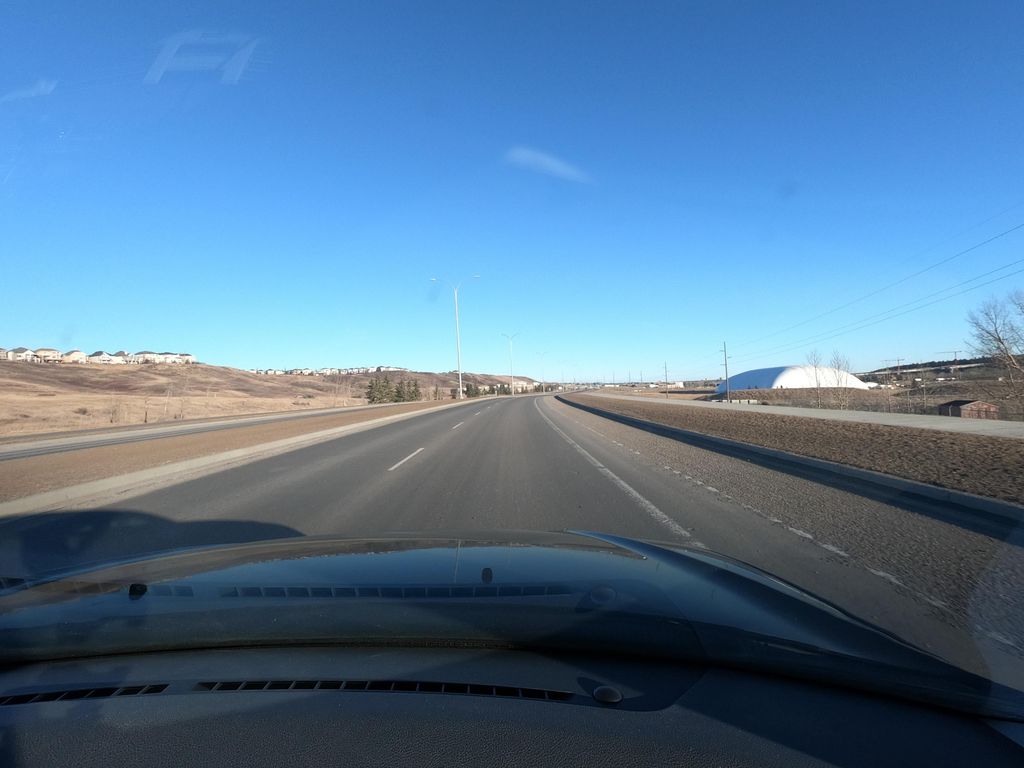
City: calgary